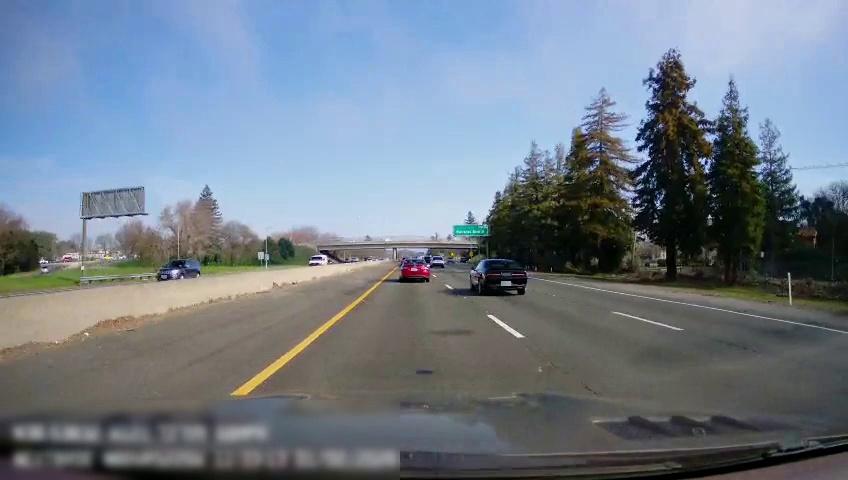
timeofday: Day
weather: Sunny
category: Drivable Space
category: Vehicles | SUV
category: Vehicles | Van
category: Vehicles | Car
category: Vehicles | Car
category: Vehicles | Car
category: Lanes | Current Lane
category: Lanes | Current Lane
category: Lanes | Alternate Lane
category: Lanes | Alternate Lane
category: Traffic | Signs
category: Traffic | Signs